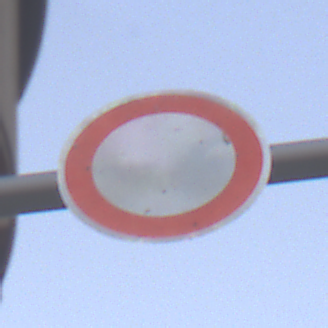
Verkehrszeichen: VerbotFahrzeugeAllerArt
Umgebung: Outdoor, Suburban
Tageszeit: SunriseSunset
Wetter: Clear
Licht: Natural
Jahreszeit: NotSpecified
Kontrast: LowContrast